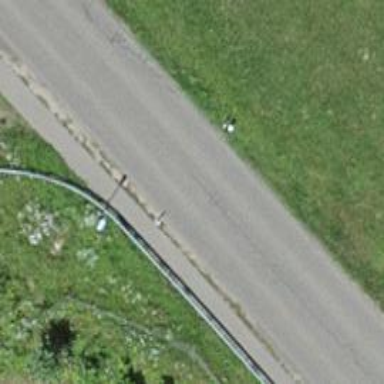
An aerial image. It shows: Secondary road with asphalt surface and sidewalk on the left.